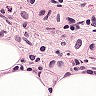
Metastatic tissue present: yes